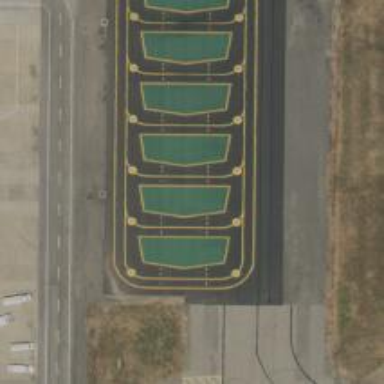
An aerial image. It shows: Image of taxiway at airport.